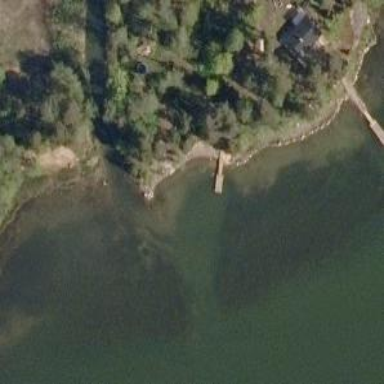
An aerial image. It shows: Man-made pier.